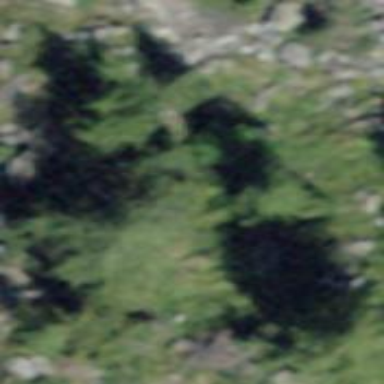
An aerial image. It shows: Needle-leaved tree in its natural environment.